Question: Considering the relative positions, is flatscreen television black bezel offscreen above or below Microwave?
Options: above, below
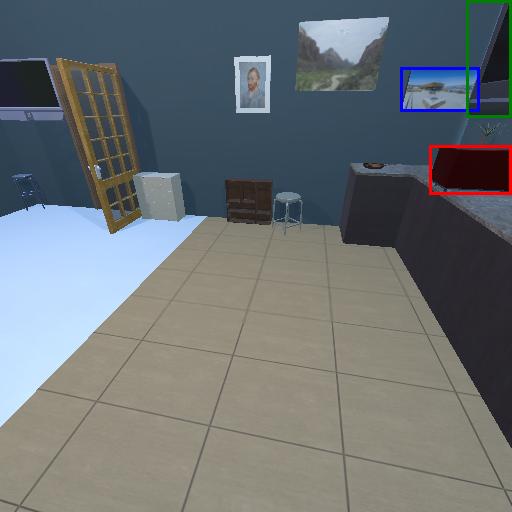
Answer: above